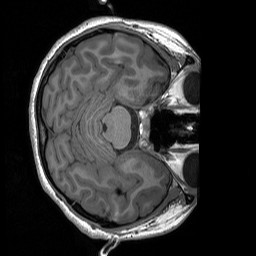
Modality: T1w
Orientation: axial
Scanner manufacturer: siemens
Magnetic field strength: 3 T
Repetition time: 1.76 s
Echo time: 0.0022 s